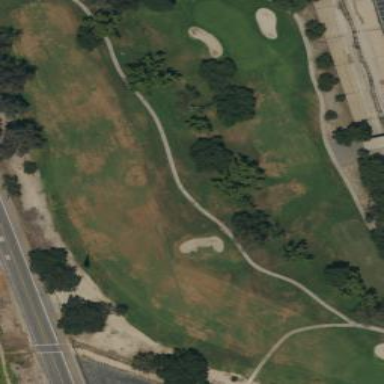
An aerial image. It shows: Grassy area designated as golf fairway.